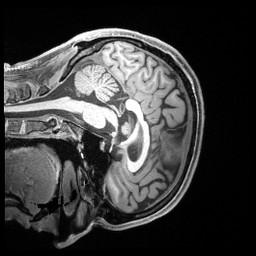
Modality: T1w
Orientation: sagittal
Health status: healthy
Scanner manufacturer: siemens
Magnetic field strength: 3 T
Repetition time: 2.4 s
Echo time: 0.00222 s